Interaction volume radius: 5 \u00c5
Interaction volume height: 10 \u00c5
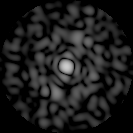
Disorder parameter: 0.8671